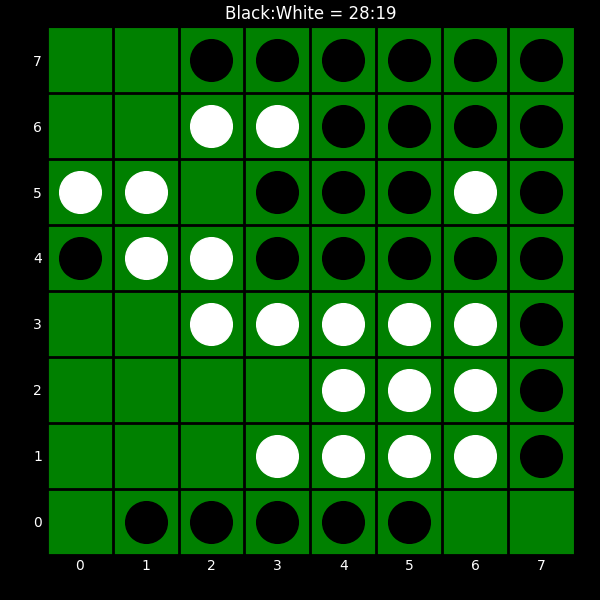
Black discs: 28
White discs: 19